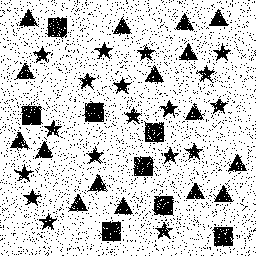
Squares: 8
Triangles: 16
Stars: 18
Total shapes: 42